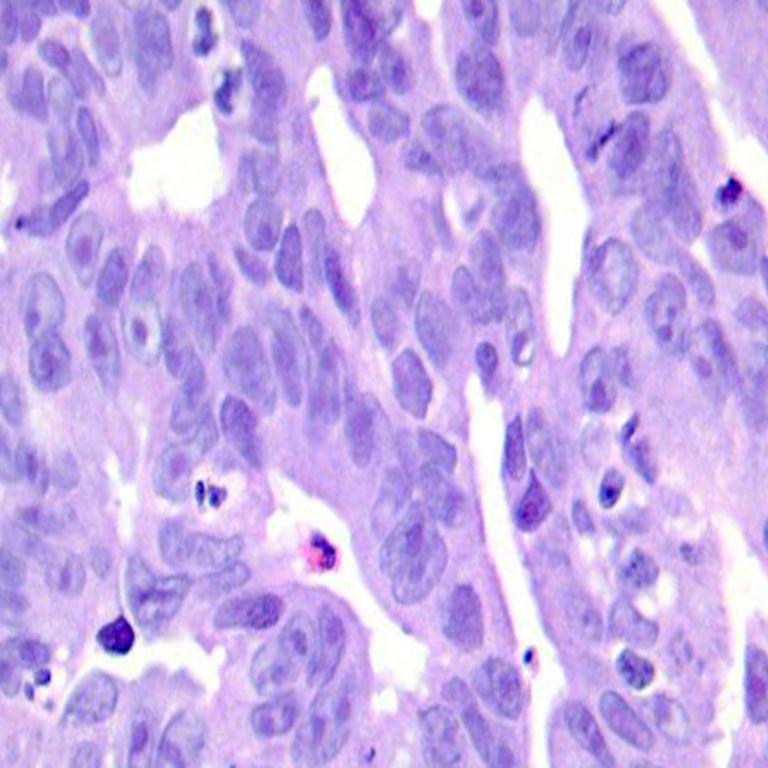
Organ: colon
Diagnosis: adenocarcinomas